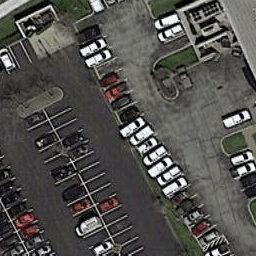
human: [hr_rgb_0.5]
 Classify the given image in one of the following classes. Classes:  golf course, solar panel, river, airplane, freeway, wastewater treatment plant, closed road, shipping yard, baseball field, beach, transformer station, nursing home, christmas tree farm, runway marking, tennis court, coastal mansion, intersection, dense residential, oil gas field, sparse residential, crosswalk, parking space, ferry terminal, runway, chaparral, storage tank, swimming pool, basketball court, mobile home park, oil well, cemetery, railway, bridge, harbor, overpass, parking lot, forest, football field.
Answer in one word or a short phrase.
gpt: parking lot